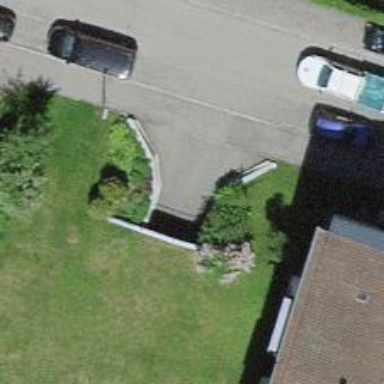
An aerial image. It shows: Parking entrance.